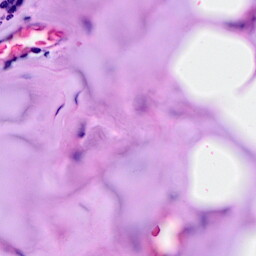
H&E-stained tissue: Breast